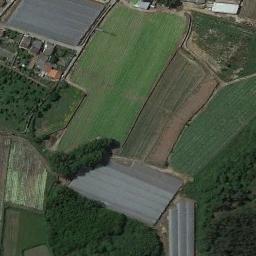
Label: terrace